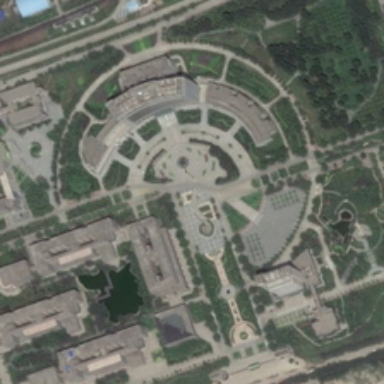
Some buildings and many green trees are in a school .